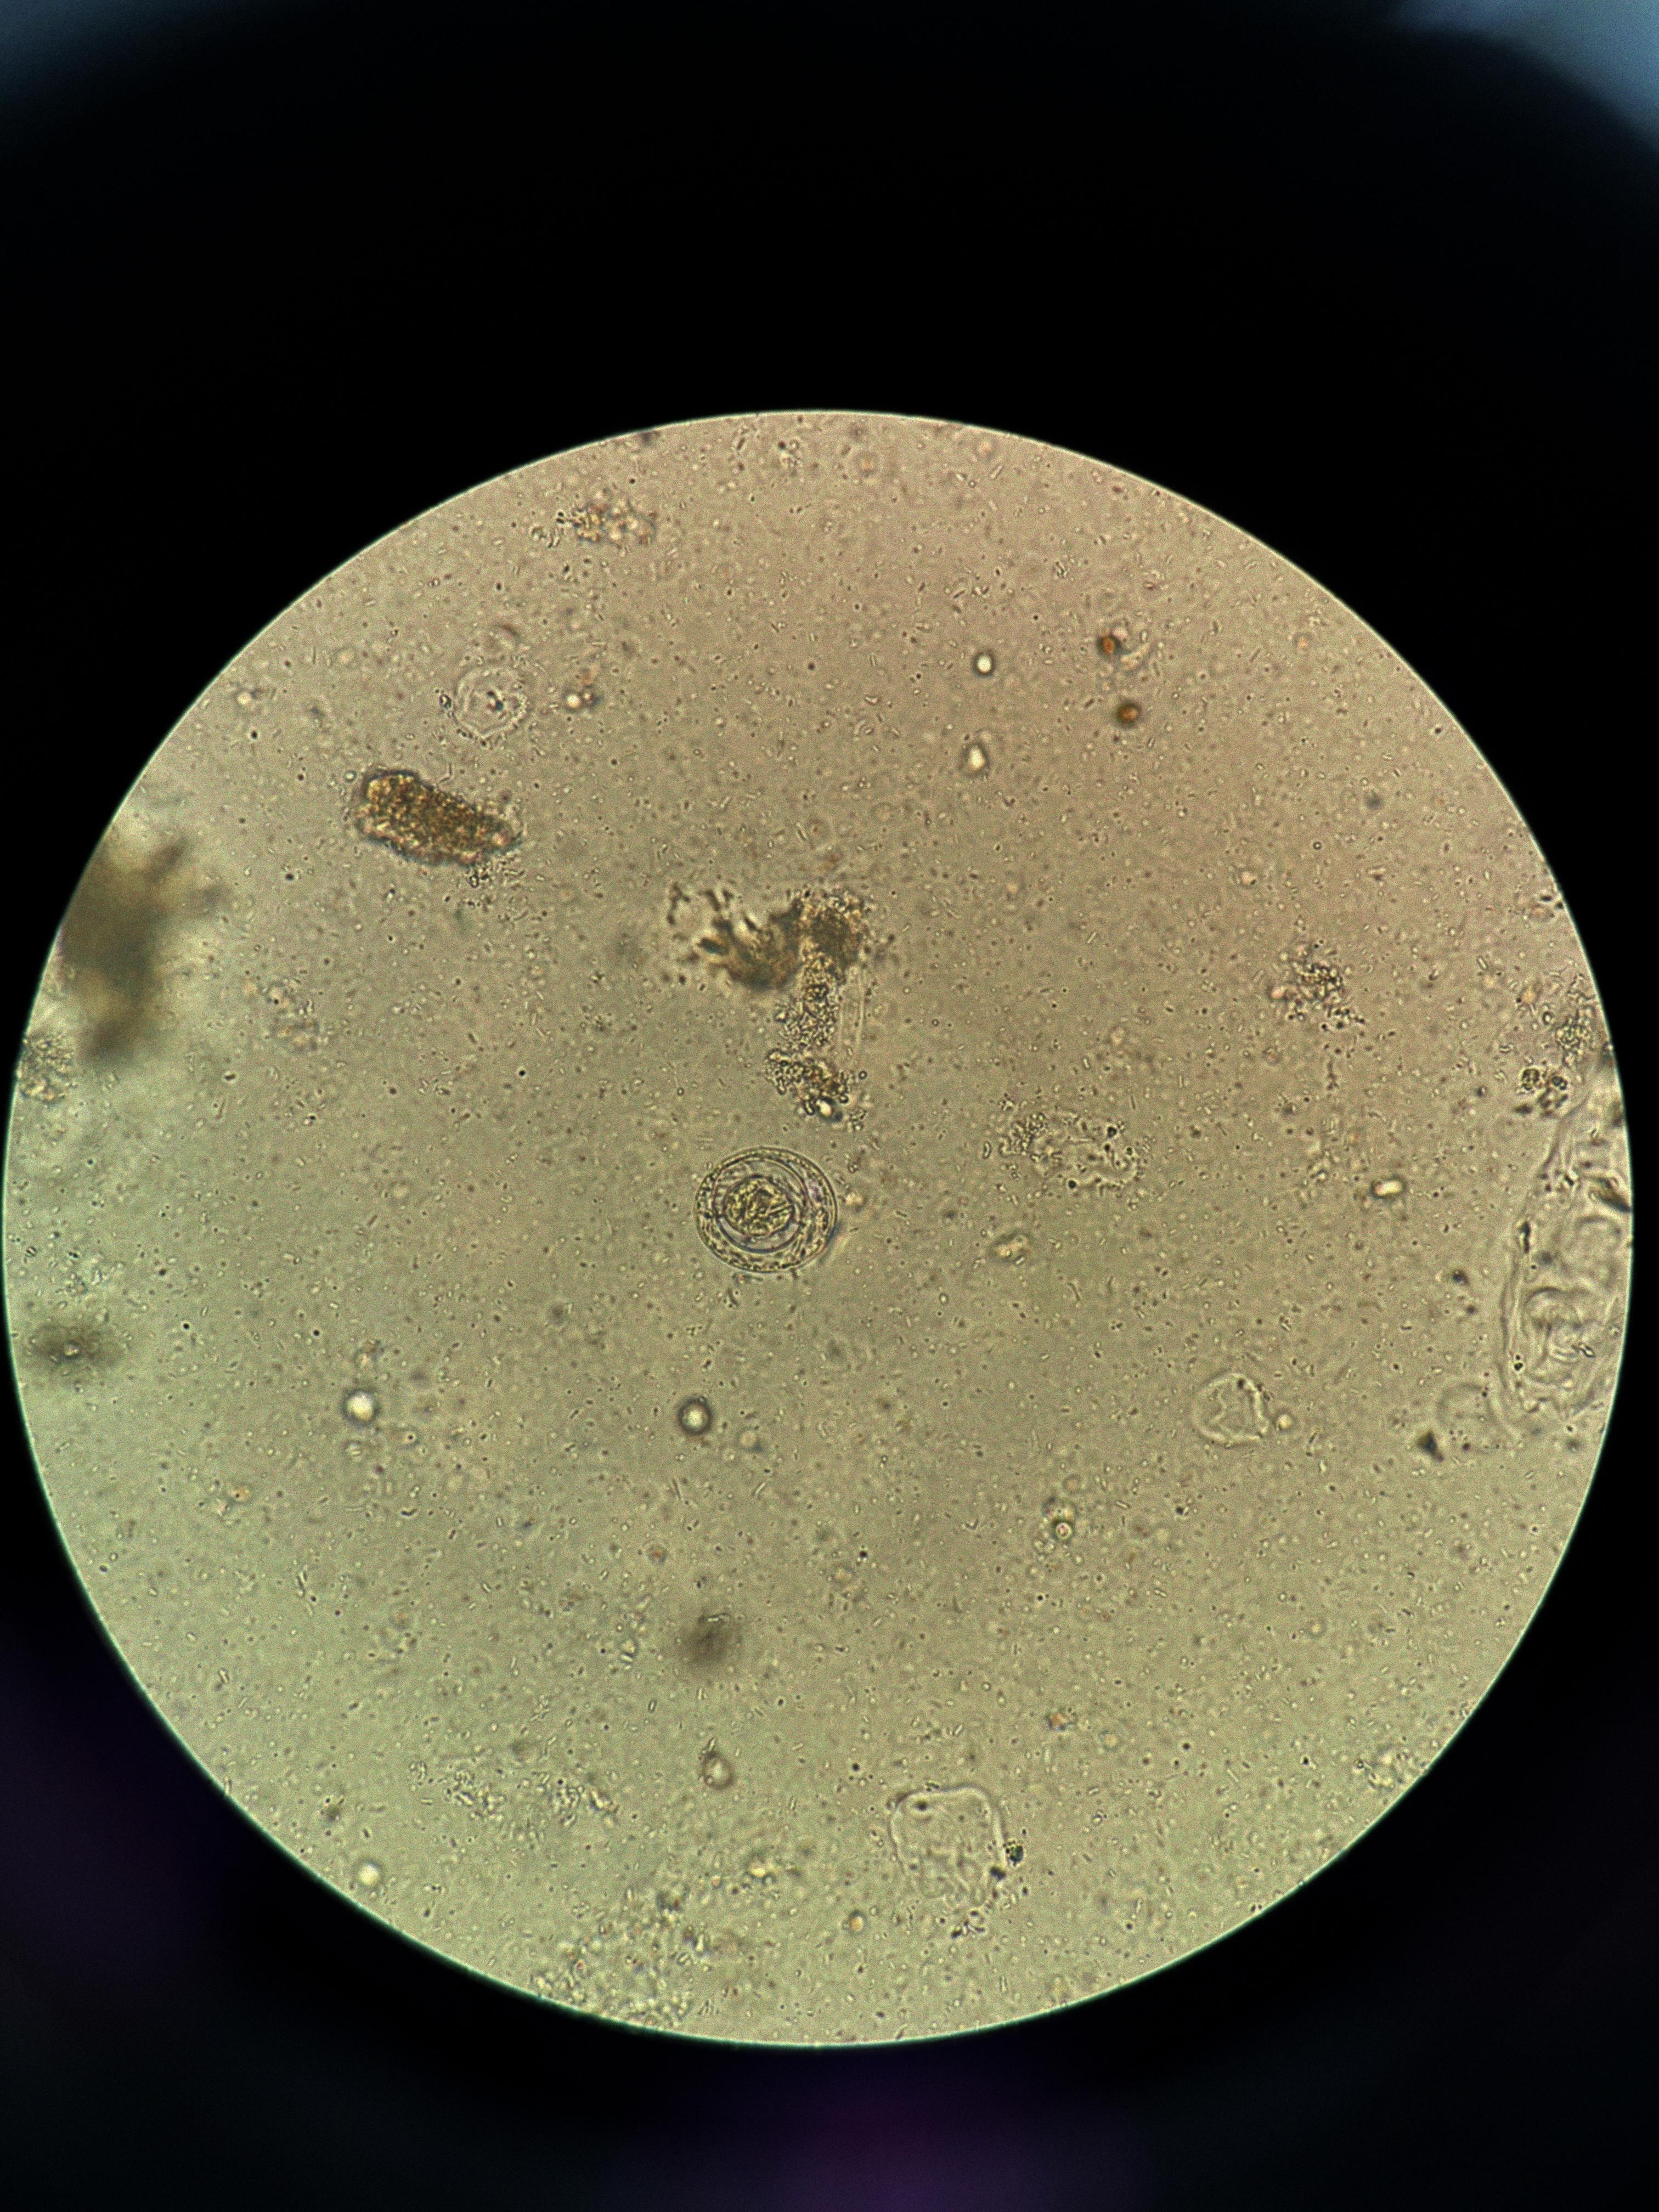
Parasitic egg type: Hymenolepis nana